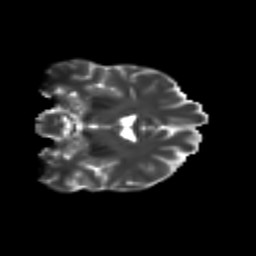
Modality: T2w
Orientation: coronal
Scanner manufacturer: siemens
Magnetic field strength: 3 T
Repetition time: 9.2 s
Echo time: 0.084 s